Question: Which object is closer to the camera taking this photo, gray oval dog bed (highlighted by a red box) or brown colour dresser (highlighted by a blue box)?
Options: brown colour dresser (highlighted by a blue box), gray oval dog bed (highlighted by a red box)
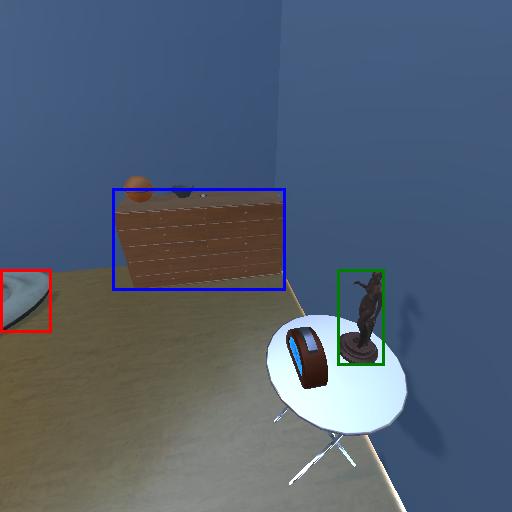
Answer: brown colour dresser (highlighted by a blue box)